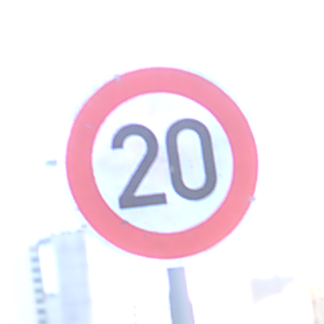
Verkehrszeichen: Geschwindigkeit20
Umgebung: Outdoor, Urban
Tageszeit: SunriseSunset
Wetter: Clear
Licht: Natural
Jahreszeit: NotSpecified
Kontrast: LowContrast